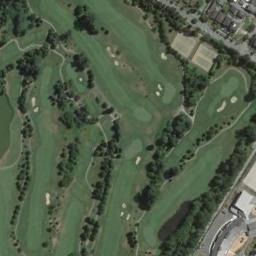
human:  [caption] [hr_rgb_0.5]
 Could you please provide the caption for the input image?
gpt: There are many buildings beside the golf course .

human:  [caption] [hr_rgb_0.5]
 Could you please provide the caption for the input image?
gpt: There are many bunkers and paths and a few lakes on the large green lawn in the golf course with many linear trees and many buildings .

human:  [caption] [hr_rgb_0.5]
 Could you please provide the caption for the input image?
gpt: The golf course has some putting greens, Fairways, Roads, Barrier trees and sandpits and some houses arranged neatly are next to the golf course .

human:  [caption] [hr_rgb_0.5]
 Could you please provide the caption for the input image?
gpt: There are two large bunkers and two paths .

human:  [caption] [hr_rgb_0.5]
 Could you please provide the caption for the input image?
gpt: There are some rows of trees and some bunkers on the golf course .